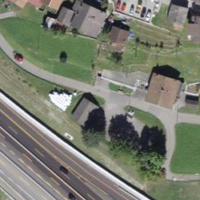
EUNIS habitat code: 57
Species observed at this site:
Symphyotrichum novae-angliae